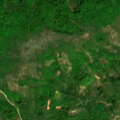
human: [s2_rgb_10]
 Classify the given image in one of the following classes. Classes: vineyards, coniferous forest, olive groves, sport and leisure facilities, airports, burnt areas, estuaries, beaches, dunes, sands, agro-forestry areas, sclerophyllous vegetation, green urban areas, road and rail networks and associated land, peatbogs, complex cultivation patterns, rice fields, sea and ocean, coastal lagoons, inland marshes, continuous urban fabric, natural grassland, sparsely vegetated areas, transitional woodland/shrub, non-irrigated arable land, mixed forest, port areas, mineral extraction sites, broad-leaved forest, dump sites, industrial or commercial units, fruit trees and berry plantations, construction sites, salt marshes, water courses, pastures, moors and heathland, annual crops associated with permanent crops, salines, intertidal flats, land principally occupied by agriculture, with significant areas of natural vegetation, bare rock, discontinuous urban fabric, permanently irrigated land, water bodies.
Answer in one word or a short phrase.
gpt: complex cultivation patterns, land principally occupied by agriculture, with significant areas of natural vegetation, broad-leaved forest, transitional woodland/shrub